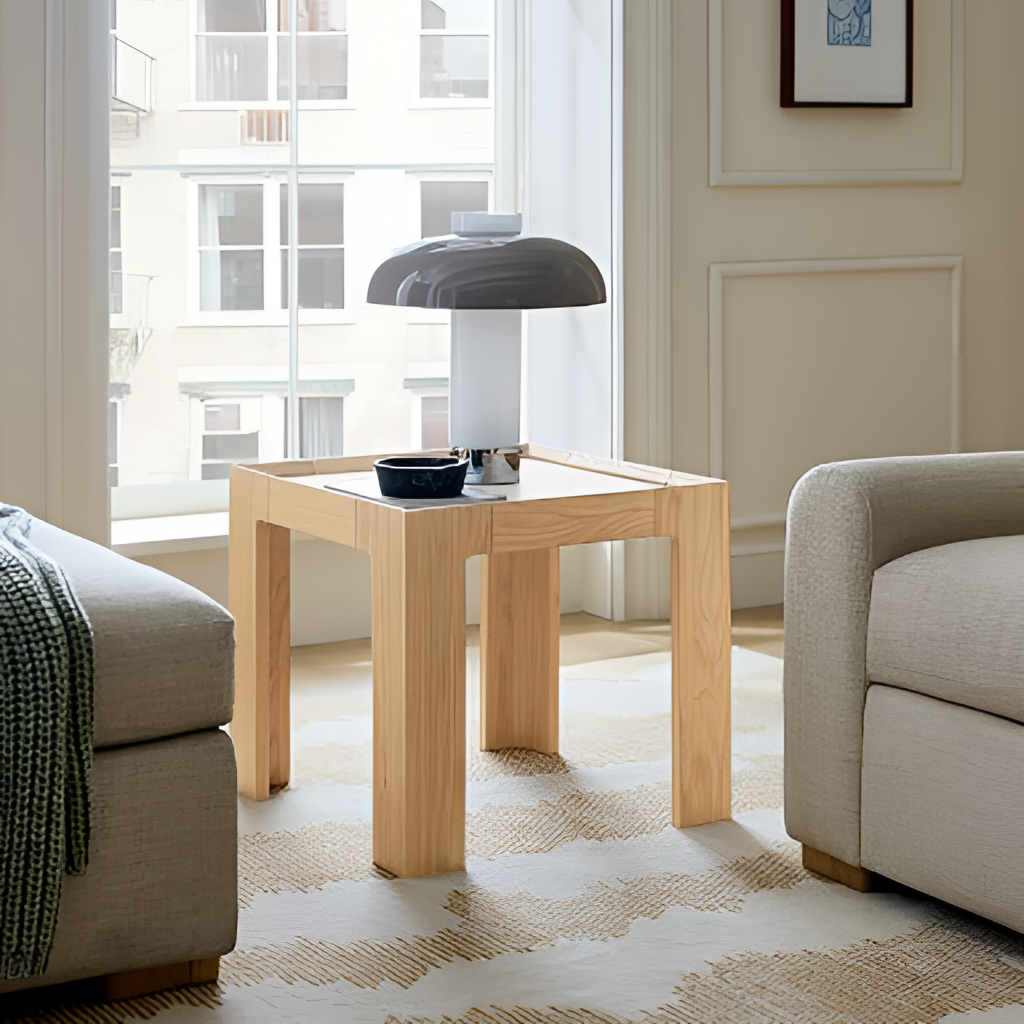
wood side table, living room, paint wallpaper, with solid pattern, modern, beige carpet flooring, with organic pattern